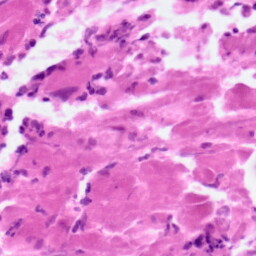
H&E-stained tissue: Pancreatic